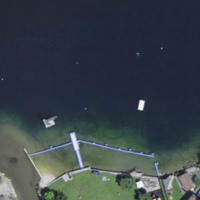
EUNIS habitat code: 14
Species observed at this site:
Chroicocephalus ridibundus